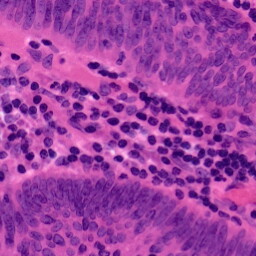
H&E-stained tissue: Colon